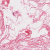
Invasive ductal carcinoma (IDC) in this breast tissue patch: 0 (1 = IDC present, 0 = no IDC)